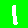
Digit: 1